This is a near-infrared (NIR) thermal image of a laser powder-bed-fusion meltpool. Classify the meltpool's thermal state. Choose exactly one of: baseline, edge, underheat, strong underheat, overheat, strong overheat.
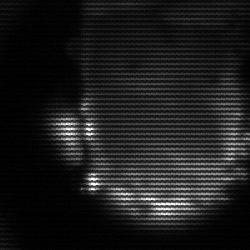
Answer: baseline